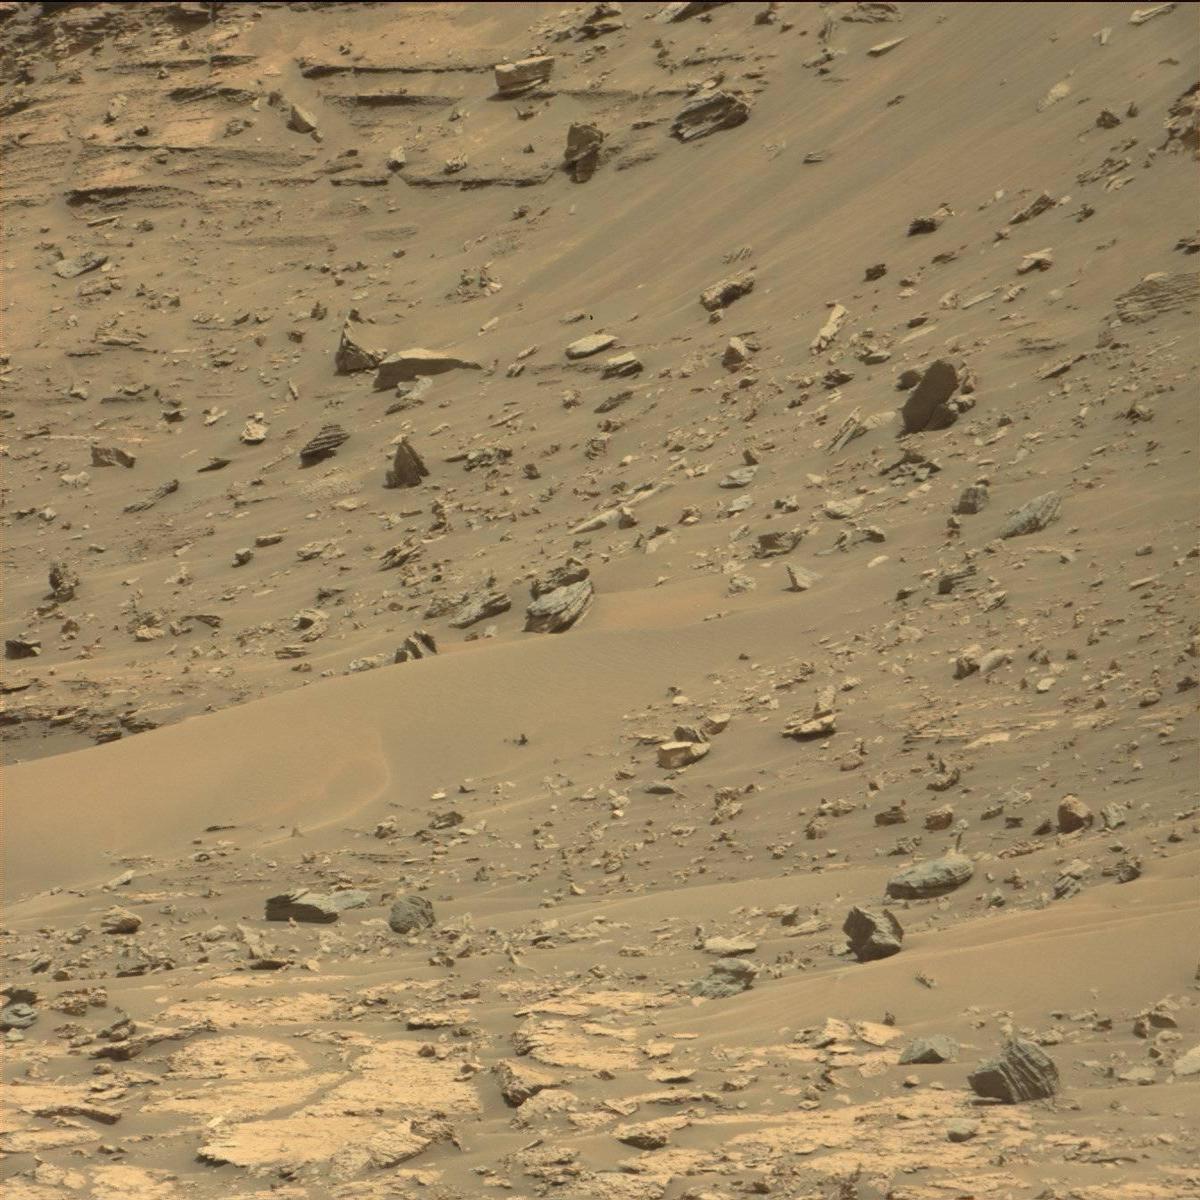
Terrain classes present: Bedrock, Sand / Soil